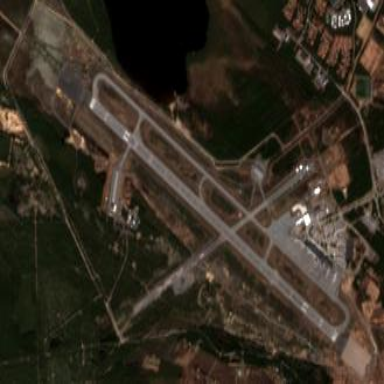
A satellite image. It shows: International civil aerodrome.